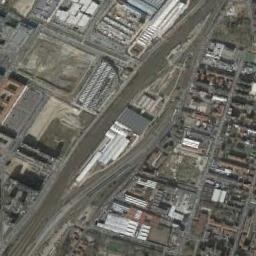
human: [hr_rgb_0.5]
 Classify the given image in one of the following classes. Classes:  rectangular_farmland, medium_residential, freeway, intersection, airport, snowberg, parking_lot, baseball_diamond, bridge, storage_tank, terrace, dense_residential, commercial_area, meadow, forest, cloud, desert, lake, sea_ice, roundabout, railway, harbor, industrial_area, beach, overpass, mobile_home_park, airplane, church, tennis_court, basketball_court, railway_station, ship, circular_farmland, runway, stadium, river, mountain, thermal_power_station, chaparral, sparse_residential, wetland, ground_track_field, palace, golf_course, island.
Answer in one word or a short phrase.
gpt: railway_station